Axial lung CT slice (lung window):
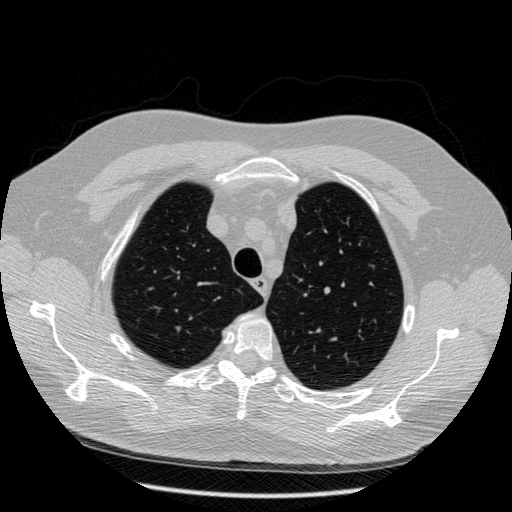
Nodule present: no